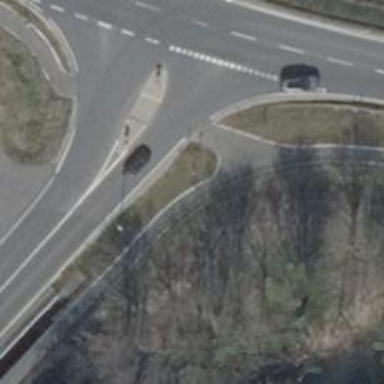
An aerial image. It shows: Asphalt path.